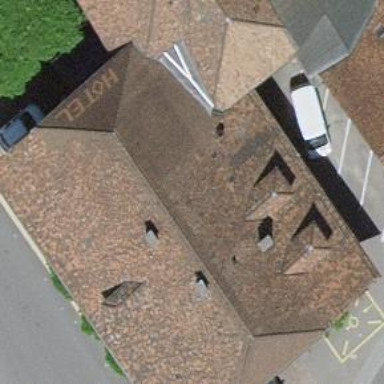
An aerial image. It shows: Restaurant.